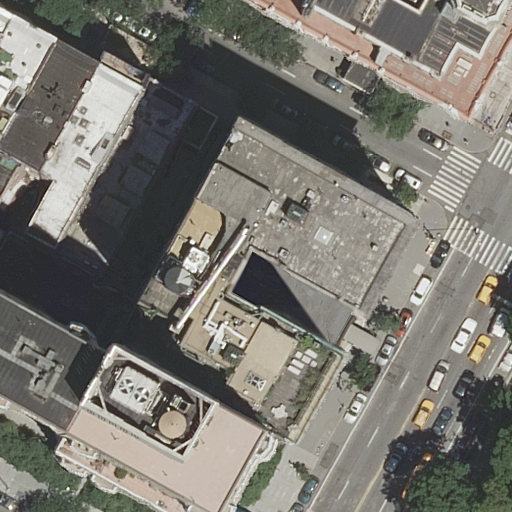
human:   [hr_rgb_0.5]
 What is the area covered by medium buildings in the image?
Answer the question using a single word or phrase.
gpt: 1438m2

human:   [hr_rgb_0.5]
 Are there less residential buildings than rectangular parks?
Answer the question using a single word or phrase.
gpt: no

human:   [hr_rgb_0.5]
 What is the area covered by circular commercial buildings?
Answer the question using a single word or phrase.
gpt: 0m2

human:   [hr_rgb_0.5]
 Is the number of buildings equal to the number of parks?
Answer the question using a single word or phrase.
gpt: no

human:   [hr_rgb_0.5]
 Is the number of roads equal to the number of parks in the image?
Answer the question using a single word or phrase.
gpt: no

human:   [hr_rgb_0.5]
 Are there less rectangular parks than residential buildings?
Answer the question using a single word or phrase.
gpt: yes

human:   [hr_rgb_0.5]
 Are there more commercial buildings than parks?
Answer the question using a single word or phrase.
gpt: no

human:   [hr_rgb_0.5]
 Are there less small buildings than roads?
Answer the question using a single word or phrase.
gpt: no

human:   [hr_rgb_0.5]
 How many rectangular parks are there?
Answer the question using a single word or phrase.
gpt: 1

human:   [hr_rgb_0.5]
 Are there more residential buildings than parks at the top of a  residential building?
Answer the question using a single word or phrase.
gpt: yes

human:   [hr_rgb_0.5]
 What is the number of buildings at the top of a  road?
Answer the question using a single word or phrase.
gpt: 7

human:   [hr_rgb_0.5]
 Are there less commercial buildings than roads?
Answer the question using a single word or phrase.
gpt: yes

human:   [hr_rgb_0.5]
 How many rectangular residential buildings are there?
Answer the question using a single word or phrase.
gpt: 6

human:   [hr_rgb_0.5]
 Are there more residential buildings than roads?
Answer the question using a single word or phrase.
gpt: yes

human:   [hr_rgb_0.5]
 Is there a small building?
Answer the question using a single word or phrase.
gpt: yes

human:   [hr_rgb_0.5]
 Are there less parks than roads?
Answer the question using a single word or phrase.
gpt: yes

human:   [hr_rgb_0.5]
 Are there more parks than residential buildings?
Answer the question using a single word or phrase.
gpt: no

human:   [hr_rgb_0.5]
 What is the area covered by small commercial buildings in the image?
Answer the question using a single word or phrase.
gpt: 0m2

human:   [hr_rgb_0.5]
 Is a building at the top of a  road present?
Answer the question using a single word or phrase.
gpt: yes

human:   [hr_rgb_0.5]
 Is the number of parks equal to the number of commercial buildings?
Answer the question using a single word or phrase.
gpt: no

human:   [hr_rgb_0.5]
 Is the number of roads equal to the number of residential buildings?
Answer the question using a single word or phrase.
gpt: no

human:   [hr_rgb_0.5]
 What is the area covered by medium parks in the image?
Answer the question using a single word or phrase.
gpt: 0m2

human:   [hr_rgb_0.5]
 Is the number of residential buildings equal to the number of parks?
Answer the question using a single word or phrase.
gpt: no

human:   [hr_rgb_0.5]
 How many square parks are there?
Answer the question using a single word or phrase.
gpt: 0

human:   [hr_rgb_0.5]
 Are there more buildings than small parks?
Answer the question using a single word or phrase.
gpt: yes

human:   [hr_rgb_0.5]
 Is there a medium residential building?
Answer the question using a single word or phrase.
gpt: yes

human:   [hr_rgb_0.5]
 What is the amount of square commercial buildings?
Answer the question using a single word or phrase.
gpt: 0

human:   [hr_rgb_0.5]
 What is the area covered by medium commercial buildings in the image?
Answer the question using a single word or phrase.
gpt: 0m2

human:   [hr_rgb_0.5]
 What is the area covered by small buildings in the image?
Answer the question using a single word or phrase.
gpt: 86m2

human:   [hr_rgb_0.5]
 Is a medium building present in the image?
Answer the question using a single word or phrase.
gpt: yes

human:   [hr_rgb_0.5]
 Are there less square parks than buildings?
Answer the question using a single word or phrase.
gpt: yes

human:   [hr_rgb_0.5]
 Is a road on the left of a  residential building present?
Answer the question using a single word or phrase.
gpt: no

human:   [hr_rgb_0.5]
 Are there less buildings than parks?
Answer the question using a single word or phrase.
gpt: no

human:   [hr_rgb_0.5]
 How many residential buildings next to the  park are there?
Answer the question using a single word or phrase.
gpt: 9

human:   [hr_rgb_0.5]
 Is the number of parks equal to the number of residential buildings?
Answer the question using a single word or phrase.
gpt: no

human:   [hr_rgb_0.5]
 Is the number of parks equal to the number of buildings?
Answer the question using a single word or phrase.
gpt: no